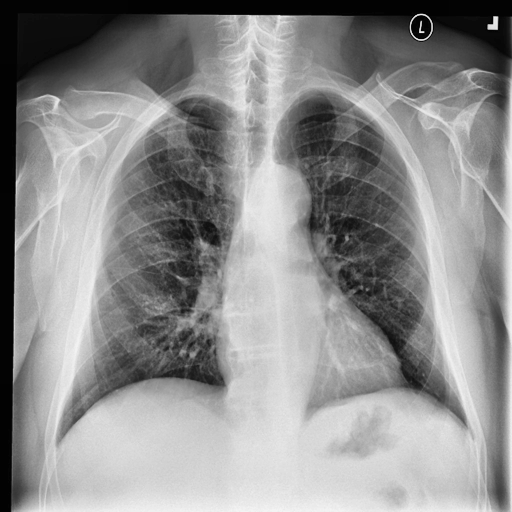
Finding: NORMAL